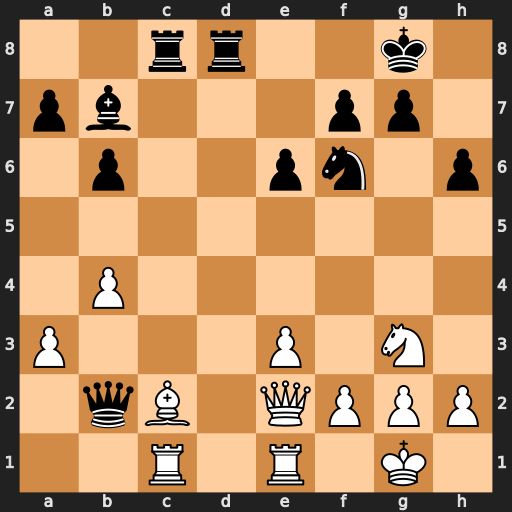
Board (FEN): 2rr2k1/pb3pp1/1p2pn1p/8/1P6/P3P1N1/1qB1QPPP/2R1R1K1
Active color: w
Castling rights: -
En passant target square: -
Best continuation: Bh7+ Kxh7 Qxb2